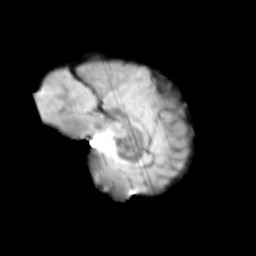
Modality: T2w
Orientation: sagittal
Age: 12
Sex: male
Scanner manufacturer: siemens
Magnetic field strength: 3 T
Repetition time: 3.8 s
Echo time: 0.07 s